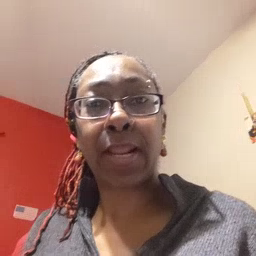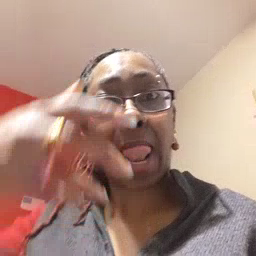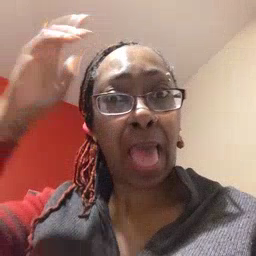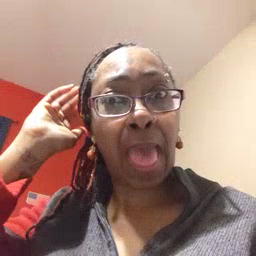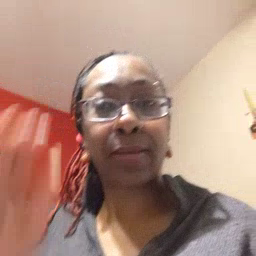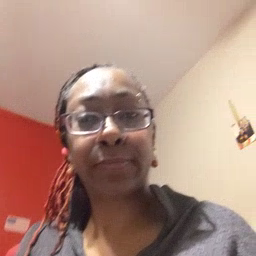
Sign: lion